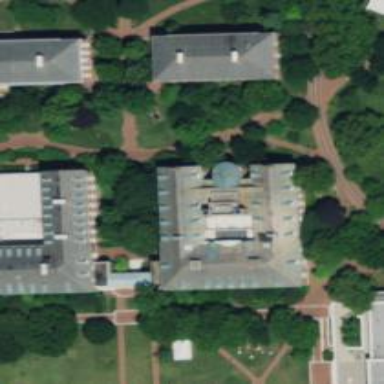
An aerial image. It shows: University building with gabled gray slate roof.